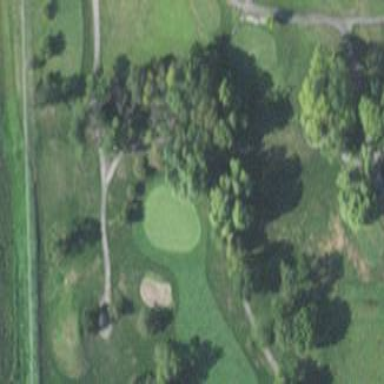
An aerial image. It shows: Scenic golf fairway.